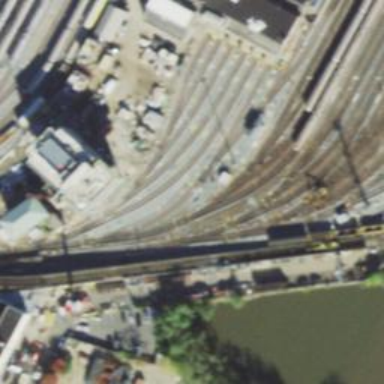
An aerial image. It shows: Electrified rail service yard.